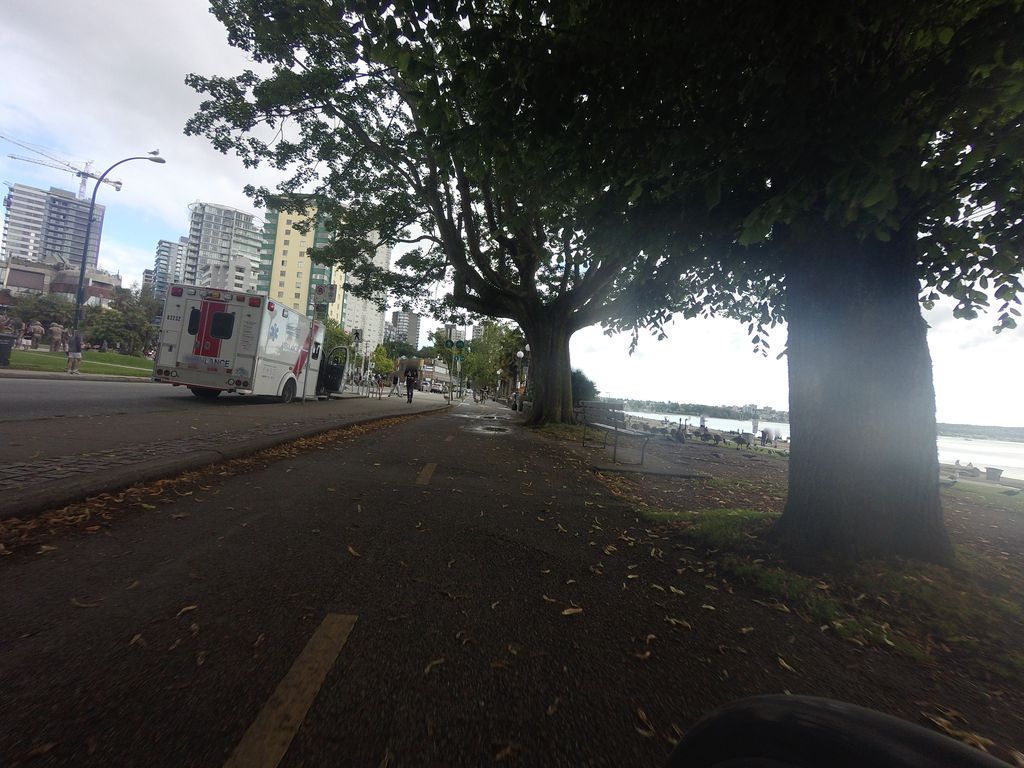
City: vancouver